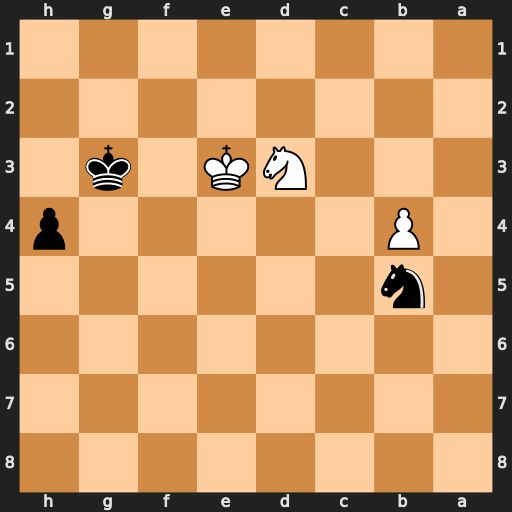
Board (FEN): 8/8/8/1n6/1P5p/3NK1k1/8/8
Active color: b
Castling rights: -
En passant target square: -
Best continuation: h3 Nf2 h2 Nh1+ Kg2